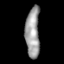
Tissue: lung
Cell type: T cells
Senescence score: 0.2049
Nuclear area (px): 703
Mean DAPI intensity: 157.169